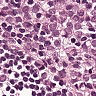
Metastatic tissue present: yes